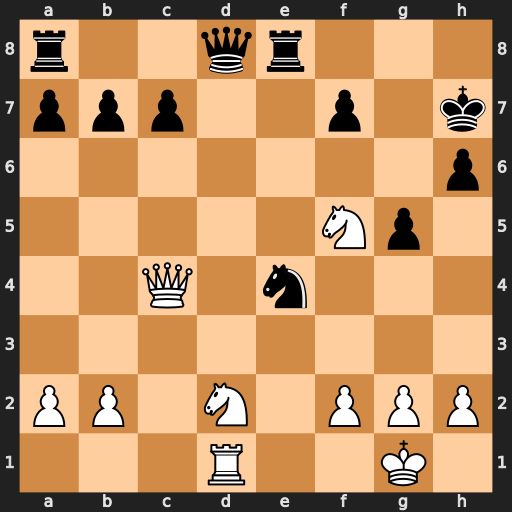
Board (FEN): r2qr3/ppp2p1k/7p/5Np1/2Q1n3/8/PP1N1PPP/3R2K1
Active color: w
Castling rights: -
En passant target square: -
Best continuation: Qxf7+ Kh8 Qg7#